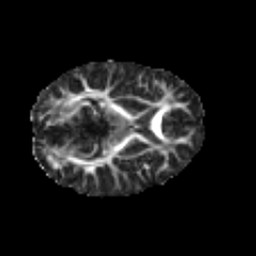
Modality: FA
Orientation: axial
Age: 6
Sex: male
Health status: healthy